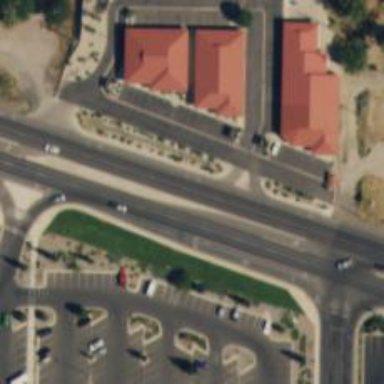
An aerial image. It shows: Asphalt road designated as trunk highway with separate sidewalks.